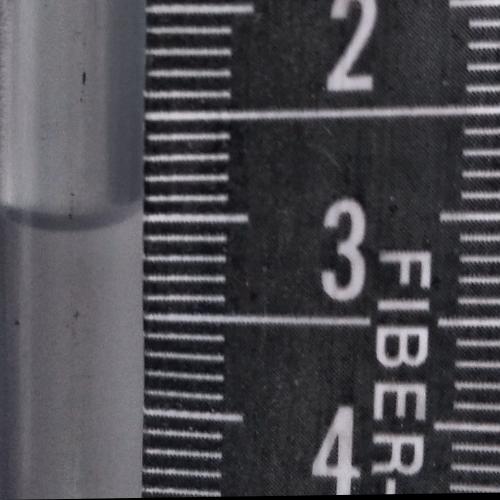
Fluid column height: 3.0 cm